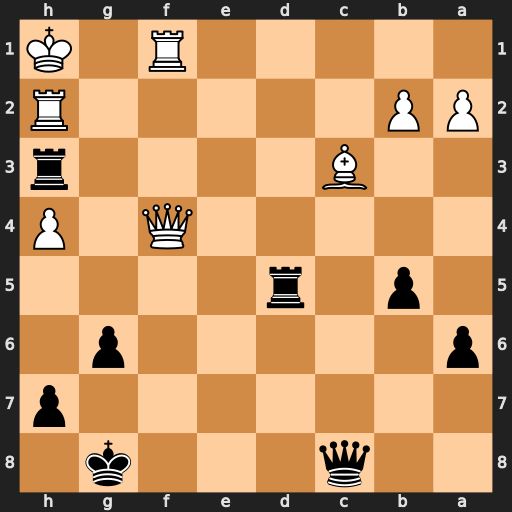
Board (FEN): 2q3k1/7p/p5p1/1p1r4/5Q1P/2B4r/PP5R/5R1K
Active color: b
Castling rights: -
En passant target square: -
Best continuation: Rf5 Qxf5 Rxh2+ Kxh2 gxf5